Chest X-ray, PA view. Patient: 55 years old, sex M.
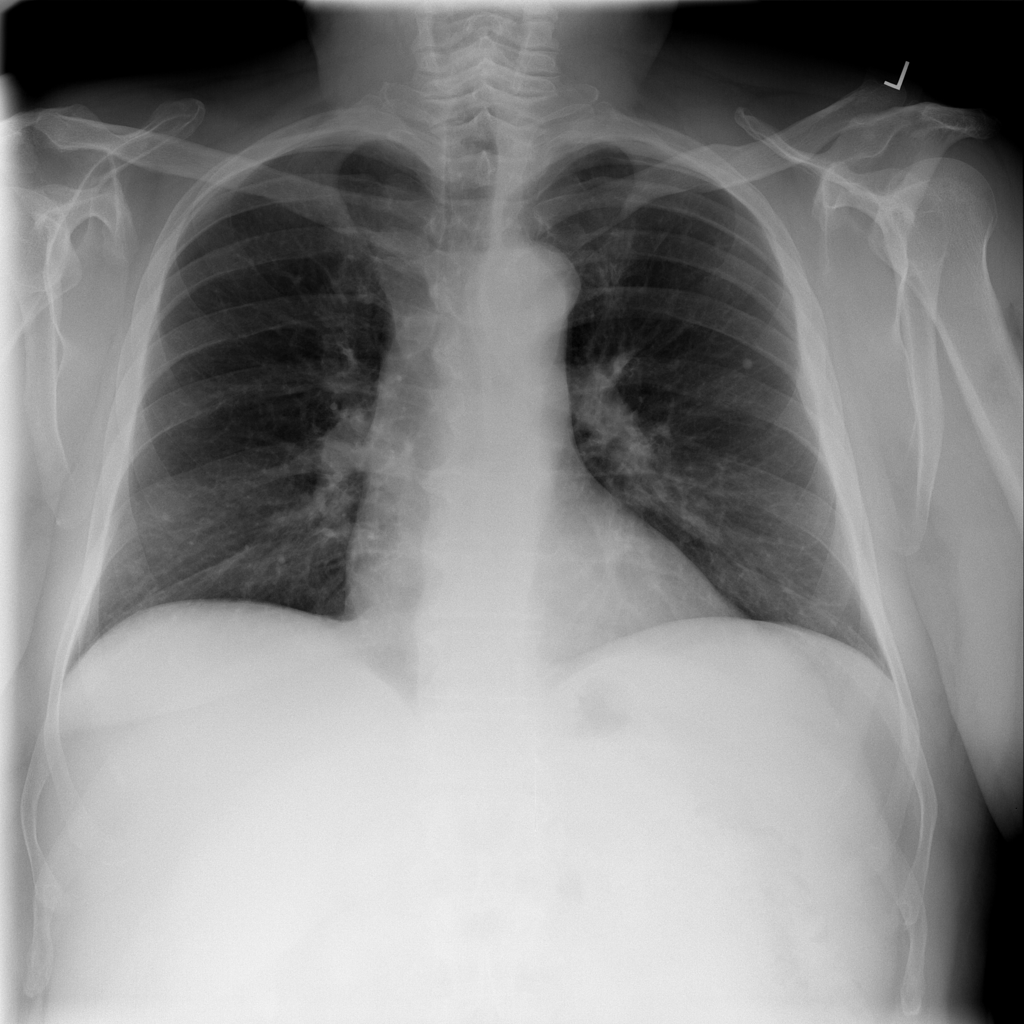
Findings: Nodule